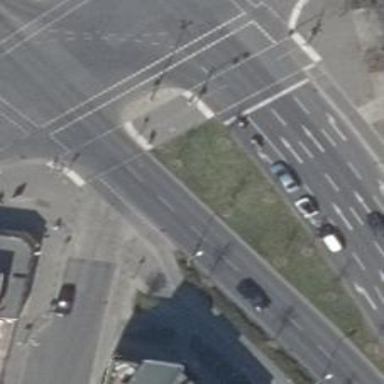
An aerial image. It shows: Footway located on traffic island.